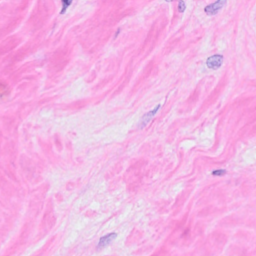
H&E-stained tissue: Breast